Field crop: tomato
Growth stage: 1
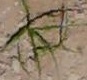
Species: cyperus